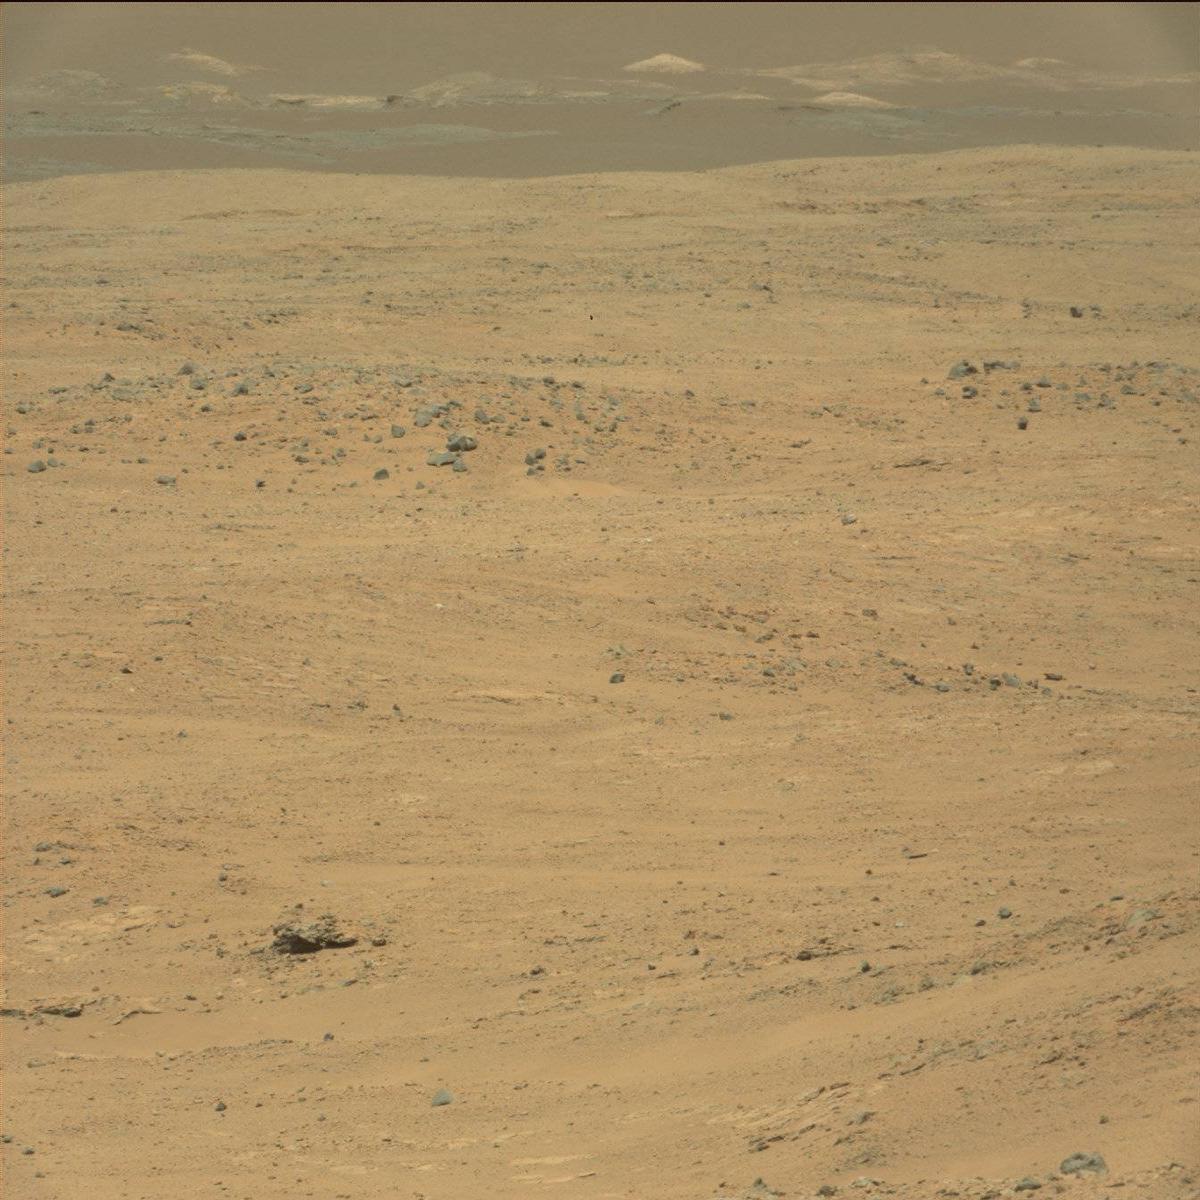
Terrain classes present: Bedrock, Ridge, Sand / Soil